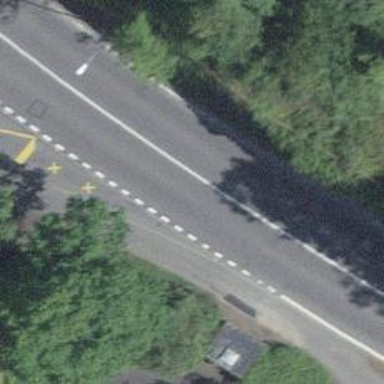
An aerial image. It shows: Primary road with asphalt surface.